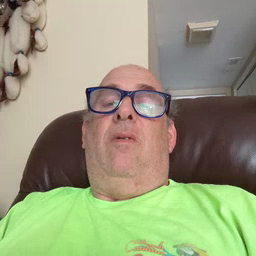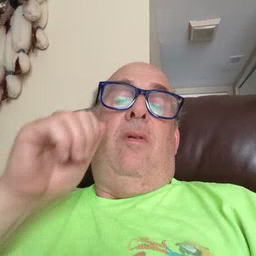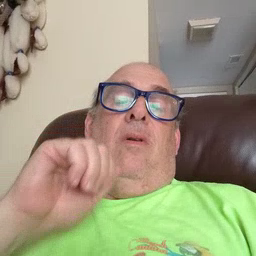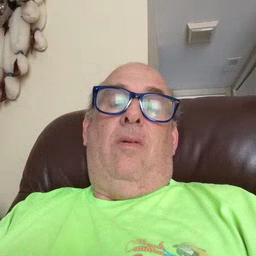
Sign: aunt